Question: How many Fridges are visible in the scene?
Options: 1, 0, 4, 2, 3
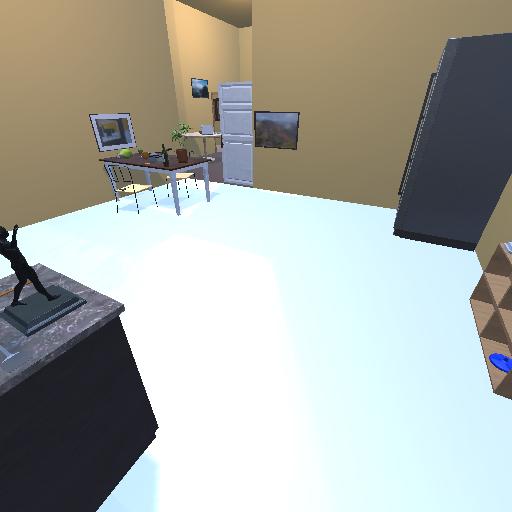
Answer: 1